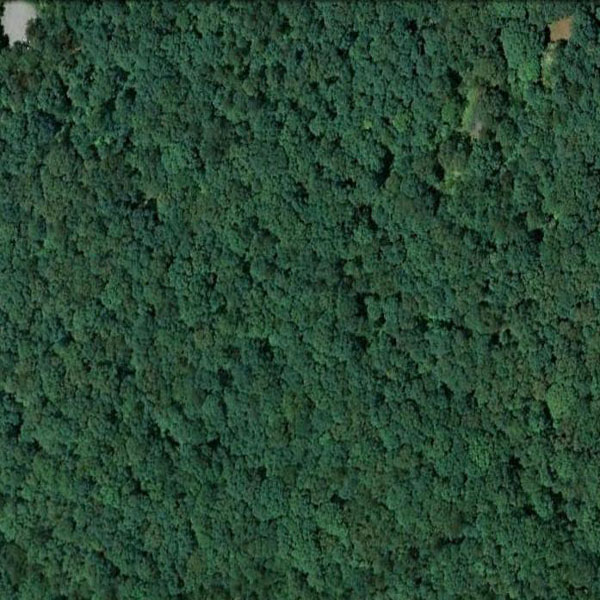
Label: Forest